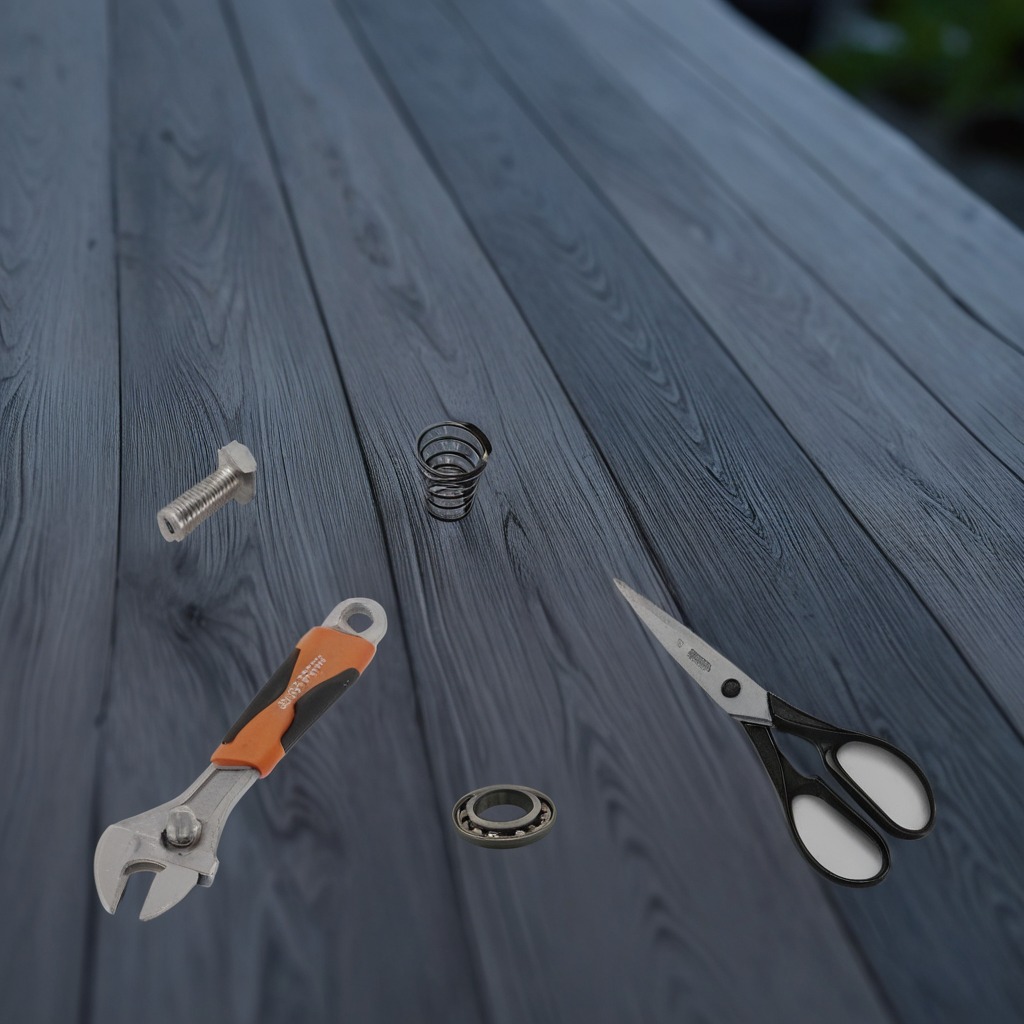
A ball bearing, a machine screw, a coiled metal spring, scissors, and a wrench are lying on the table.